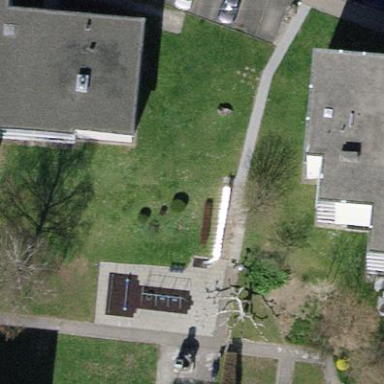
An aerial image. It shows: Playground area for leisure activities on the land.